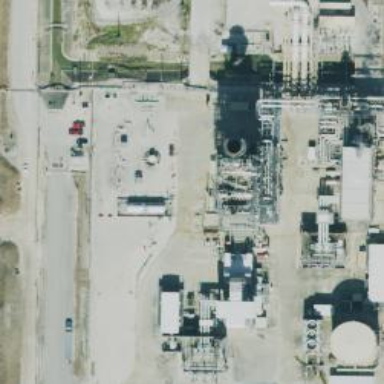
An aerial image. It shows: Gas turbine generator is in use.